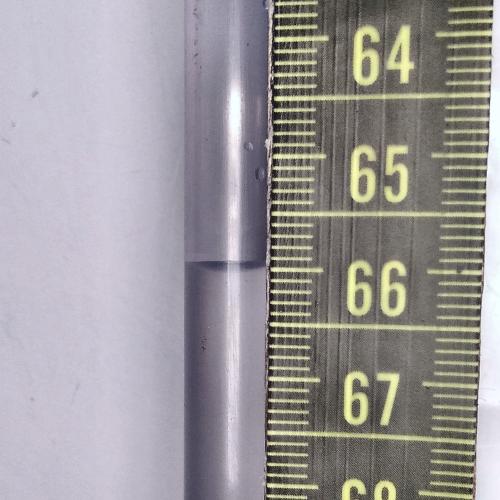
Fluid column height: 66.0 cm